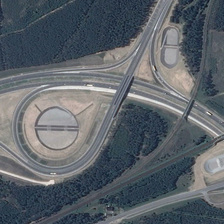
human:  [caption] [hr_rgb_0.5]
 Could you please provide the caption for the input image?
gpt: many green trees are around several viaduct in different sizes .

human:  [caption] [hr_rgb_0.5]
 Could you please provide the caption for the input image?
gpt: many green trees are around several viaduct in different sizes .

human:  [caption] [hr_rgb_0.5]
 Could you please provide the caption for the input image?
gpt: many green trees are around several viaduct in different sizes .

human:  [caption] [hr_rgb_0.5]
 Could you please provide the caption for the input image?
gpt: many green trees are around several viaduct in different sizes .

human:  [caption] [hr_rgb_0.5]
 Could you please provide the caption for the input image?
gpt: many green trees are around several viaduct in different sizes .